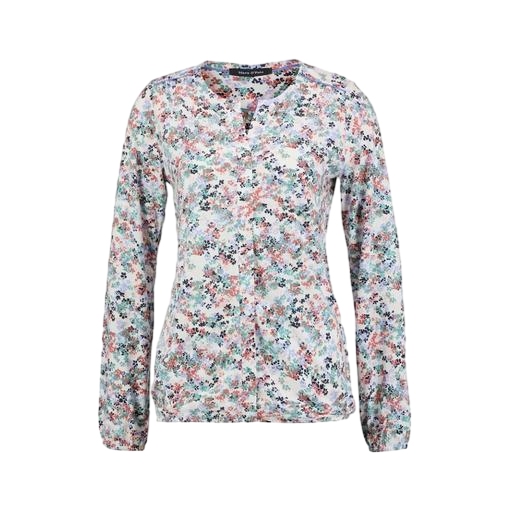
multicolor floral-print t-shirt only macy, pink floral-print henley, multicolor slim-fit penny collar floral-print shirt, white background